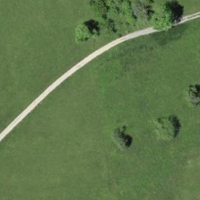
EUNIS habitat code: 52
Species observed at this site:
Chorthippus biguttulus
Gomphocerippus rufus